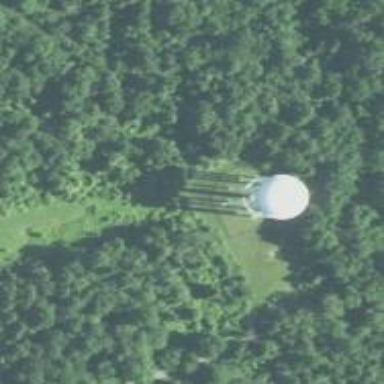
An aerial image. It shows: Water tower that is man-made.